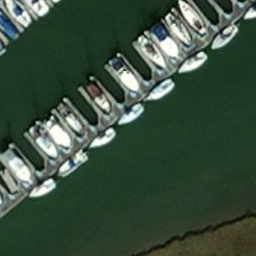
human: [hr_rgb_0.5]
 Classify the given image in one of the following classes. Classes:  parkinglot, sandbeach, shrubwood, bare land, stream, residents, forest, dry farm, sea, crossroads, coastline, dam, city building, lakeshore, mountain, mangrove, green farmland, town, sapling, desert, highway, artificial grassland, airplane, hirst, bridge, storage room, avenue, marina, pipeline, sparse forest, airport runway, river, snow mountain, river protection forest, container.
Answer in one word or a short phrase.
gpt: marina